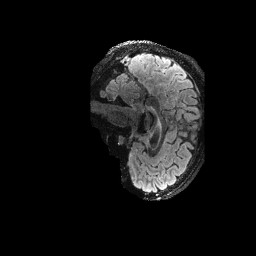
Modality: FLAIR
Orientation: sagittal
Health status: ill
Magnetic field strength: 3 T